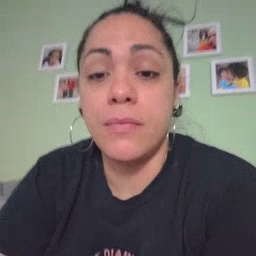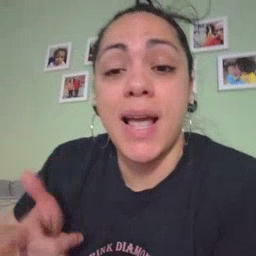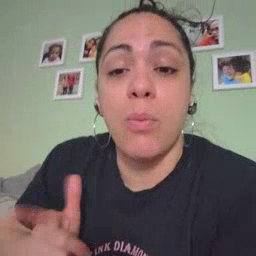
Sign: cowboy